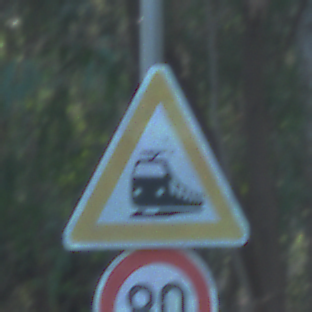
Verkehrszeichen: Bahnuebergang
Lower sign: Geschwindigkeit80
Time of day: MorningAfternoon
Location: Outdoor (Nature)
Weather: Clear
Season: NotSpecified
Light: Natural